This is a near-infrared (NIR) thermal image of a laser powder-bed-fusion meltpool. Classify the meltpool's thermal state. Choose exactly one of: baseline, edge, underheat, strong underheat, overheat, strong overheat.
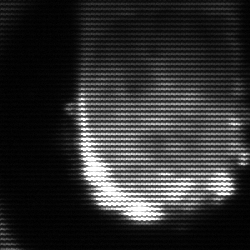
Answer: baseline